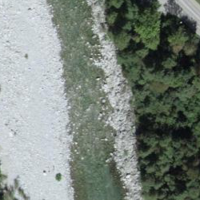
EUNIS habitat code: 44
Species observed at this site:
Phytolacca americana